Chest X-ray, PA view. Patient: 67 years old, sex M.
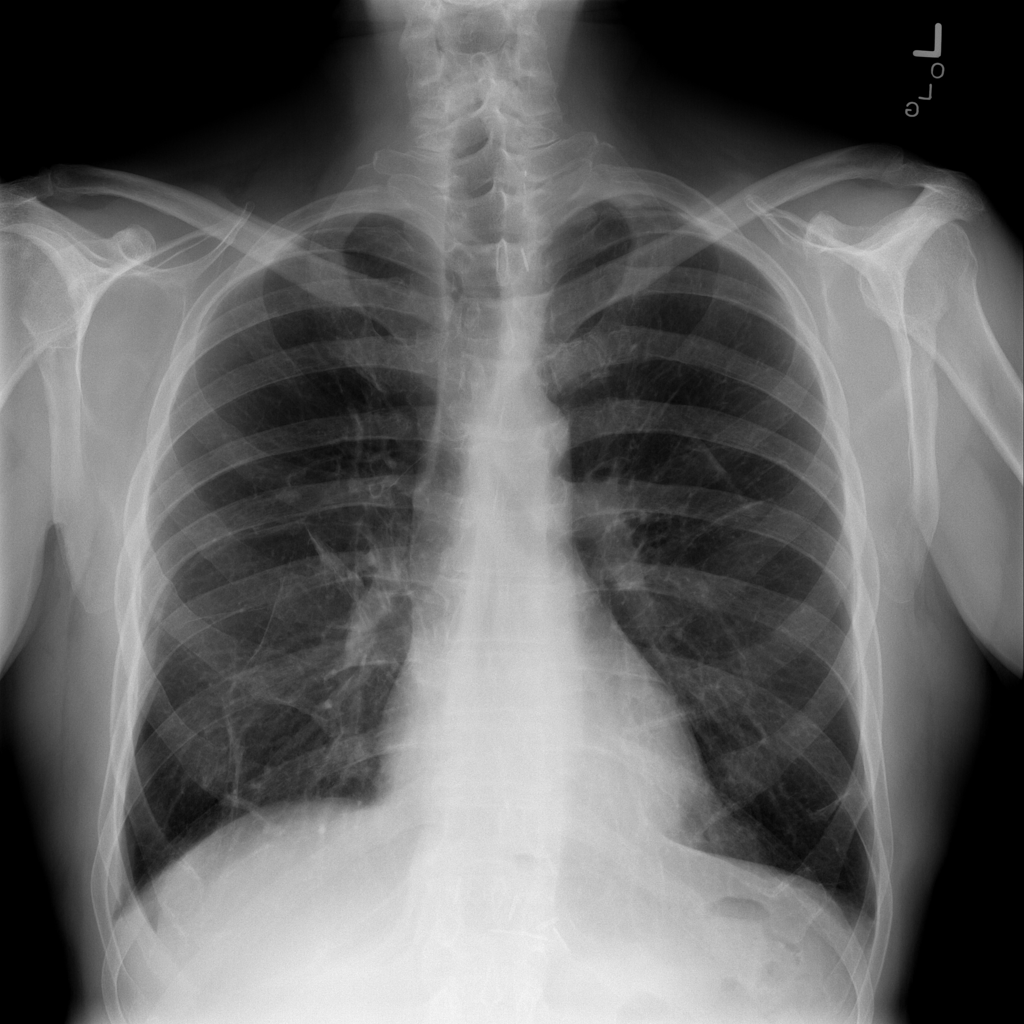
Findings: No Finding